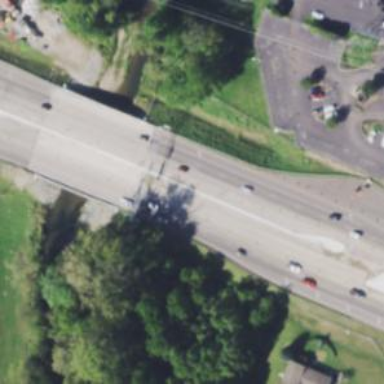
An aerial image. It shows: Bridge along trunk link highway.